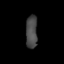
Tissue: lung
Cell type: Epithelial cells
Senescence score: 0.2129
Nuclear area (px): 366
Mean DAPI intensity: 74.005